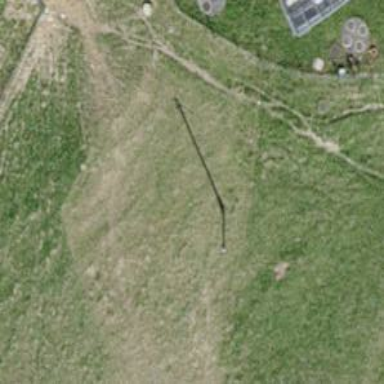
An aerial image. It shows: Minor power line.